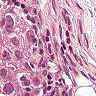
Metastatic tissue present: yes